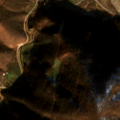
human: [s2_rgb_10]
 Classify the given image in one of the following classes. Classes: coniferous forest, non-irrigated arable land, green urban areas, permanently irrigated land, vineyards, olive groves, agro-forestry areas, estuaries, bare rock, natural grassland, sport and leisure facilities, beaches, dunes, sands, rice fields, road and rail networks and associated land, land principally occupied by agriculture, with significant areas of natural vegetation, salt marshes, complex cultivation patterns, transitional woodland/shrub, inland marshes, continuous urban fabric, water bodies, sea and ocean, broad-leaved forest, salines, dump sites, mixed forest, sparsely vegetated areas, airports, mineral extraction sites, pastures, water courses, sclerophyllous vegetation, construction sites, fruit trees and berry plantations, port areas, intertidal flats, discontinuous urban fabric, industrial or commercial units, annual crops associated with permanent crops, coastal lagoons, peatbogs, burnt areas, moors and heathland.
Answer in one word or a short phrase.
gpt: land principally occupied by agriculture, with significant areas of natural vegetation, broad-leaved forest, mixed forest